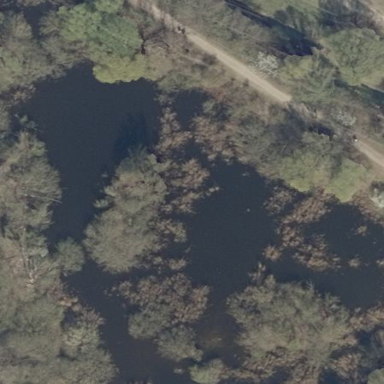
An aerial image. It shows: Swamp in wetland area.